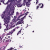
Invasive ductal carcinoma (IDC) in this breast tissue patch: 1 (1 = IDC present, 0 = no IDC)